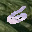
Label: 6